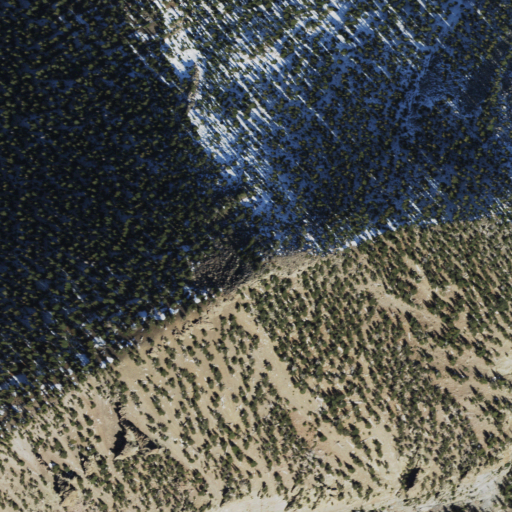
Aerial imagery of mountain in Arizona named Aubineau Peak containing evergreen forest and shrub